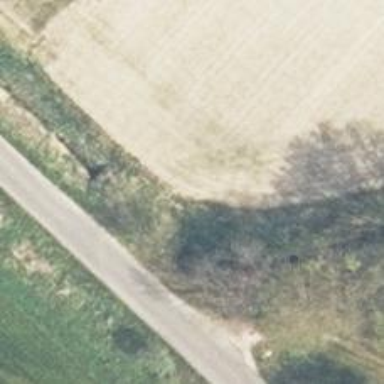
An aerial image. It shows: Dirt track road with grade 5 track type.